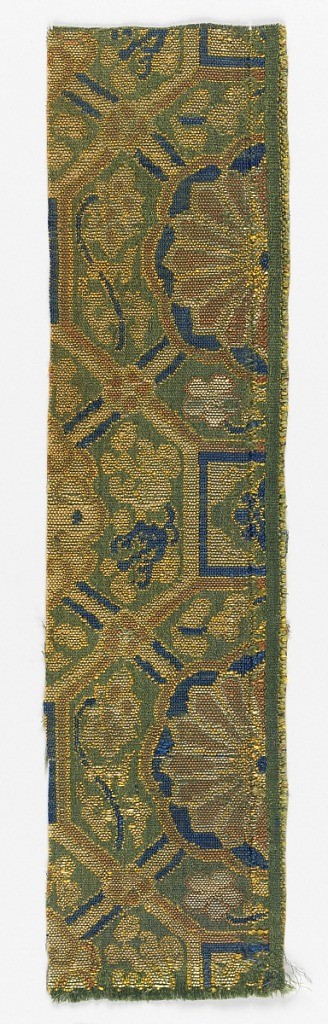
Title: Fragment
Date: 18th century
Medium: silk Technique: plain compound weave
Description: Geometrical design in green, tan, yellow and blue.